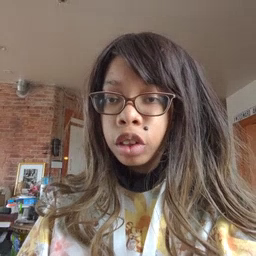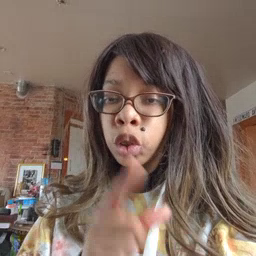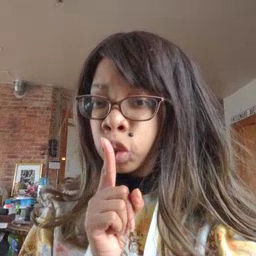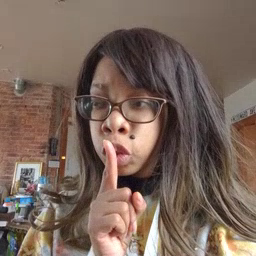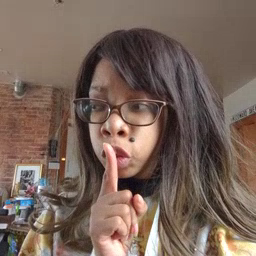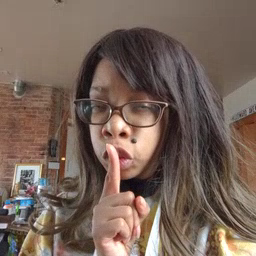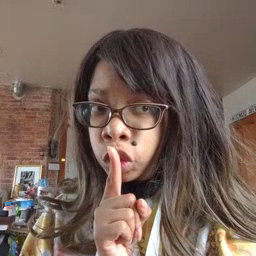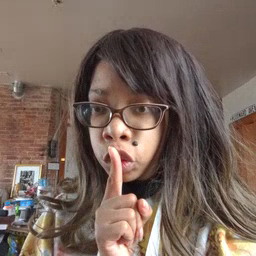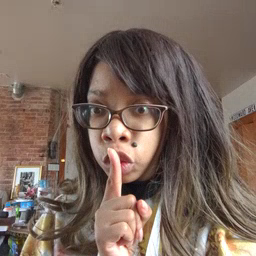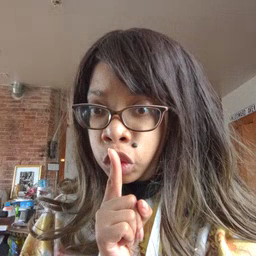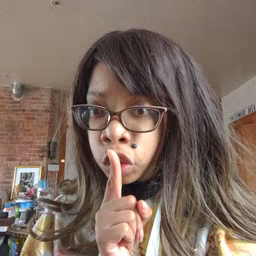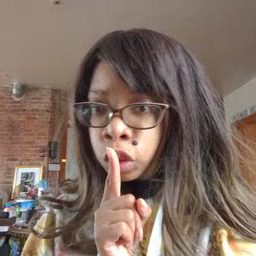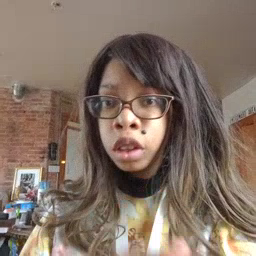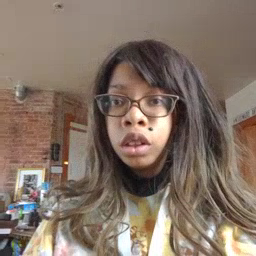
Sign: shhh